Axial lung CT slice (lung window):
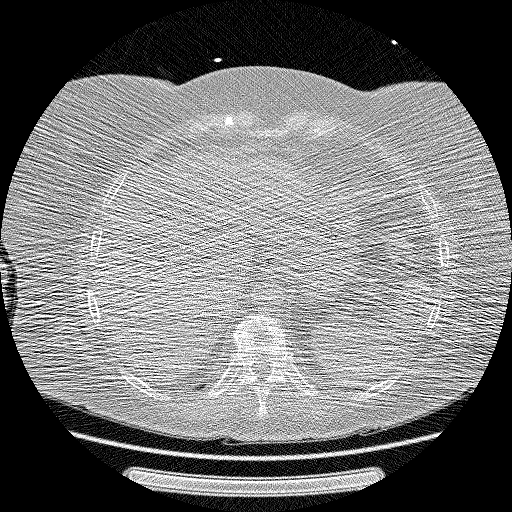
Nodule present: no